Field crop: maize
Growth stage: 2
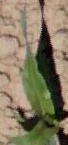
Species: maize